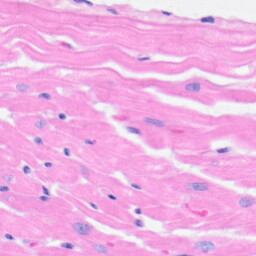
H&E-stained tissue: Heart